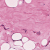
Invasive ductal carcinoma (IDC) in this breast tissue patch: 0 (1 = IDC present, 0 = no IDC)